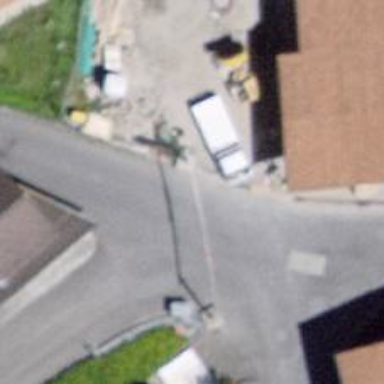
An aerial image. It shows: Post box is visible.